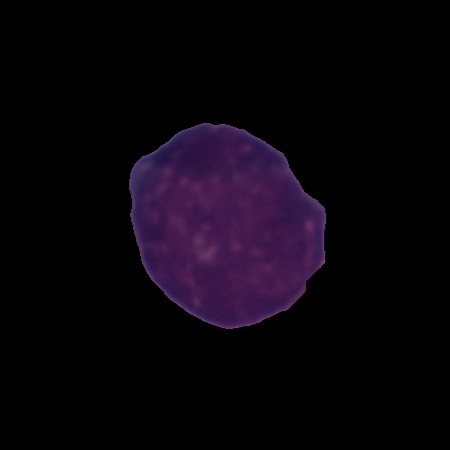
Label: cancer